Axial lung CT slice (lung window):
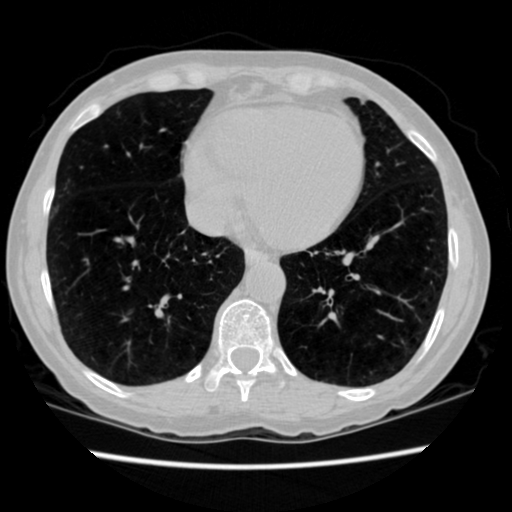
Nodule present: no